Question: I have set up a build pipeline for a war project using Jenkins and the <URL> . It consists of two actual jobs and an final manual job which deploys on Q&A .

Each of the jobs is configured to run the same project, activating different profiles. The first job - fast - is the default build, compiling the sources and running unit tests. The second job - browser - runs the Selenium-based browser tests. The third jobs deploys the war file to the Q&A server.
Each job produces a new war file, which bothers me for two reasons:
1. Even though only the needed goals are executed, e.g. no tests when deploying to Q&A, the build still takes a little too long, as the WAR file has lots of files in it.
2. We rely on the build number from Jenkins to find out which build the artifact is from. Up till now it was the number from the 'fast' job, but now it is the number from the 'qa-deploy' job.
How can I configure Jenkins and/or Maven to reuse the artifacts from the first job?
I'd prefer a solution which does not change the overall project structure, as our project has a single war module, and splitting it means more work in documenting the changes and it is simpler to have everything in once place.
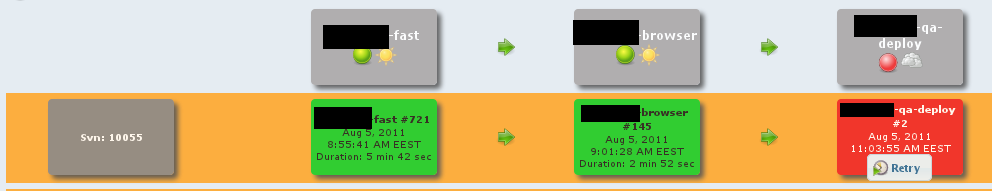
Answer: I would really like to suggest to split this up into two modules and have the integration test declare a dependency on the war module, which might also contain the deploy action.
This is a much more flexible approach and not that much of an effort.